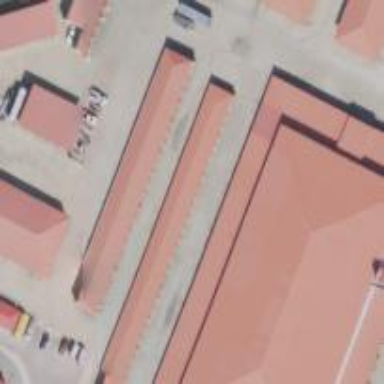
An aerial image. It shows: Warehouse building.